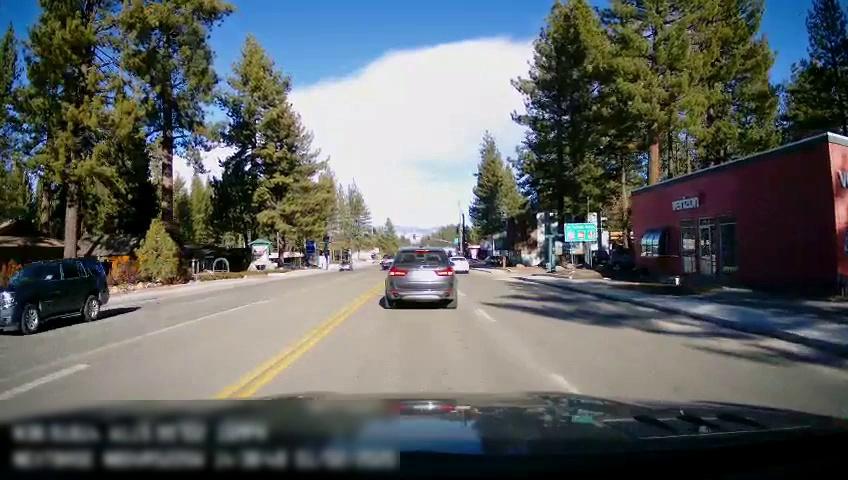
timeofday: Day
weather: Sunny
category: Drivable Space
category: Vehicles | SUV
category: Vehicles | Car
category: Vehicles | SUV
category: Vehicles | Car
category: Vehicles | Car
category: Lanes | Opposite Lane
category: Lanes | Opposite Lane
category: Lanes | Current Lane
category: Traffic | Signs